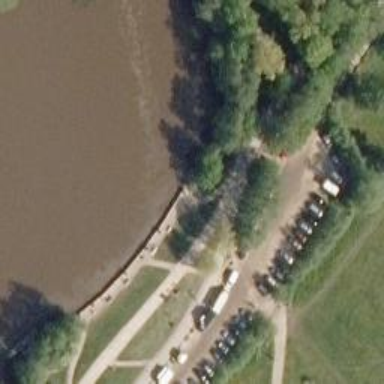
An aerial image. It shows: Footway with asphalt surface designated as portage way for whitewater activities.